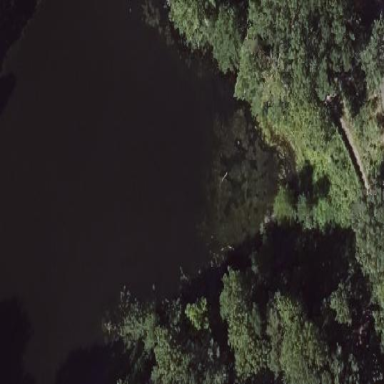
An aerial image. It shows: Serene pond surrounded by nature.